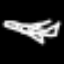
Label: airplane